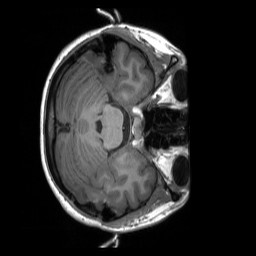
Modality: T1w
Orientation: axial
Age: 18
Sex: female
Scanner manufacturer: siemens
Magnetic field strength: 3 T
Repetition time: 2.3 s
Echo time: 0.00232 s